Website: ulta-beauty
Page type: billing-address
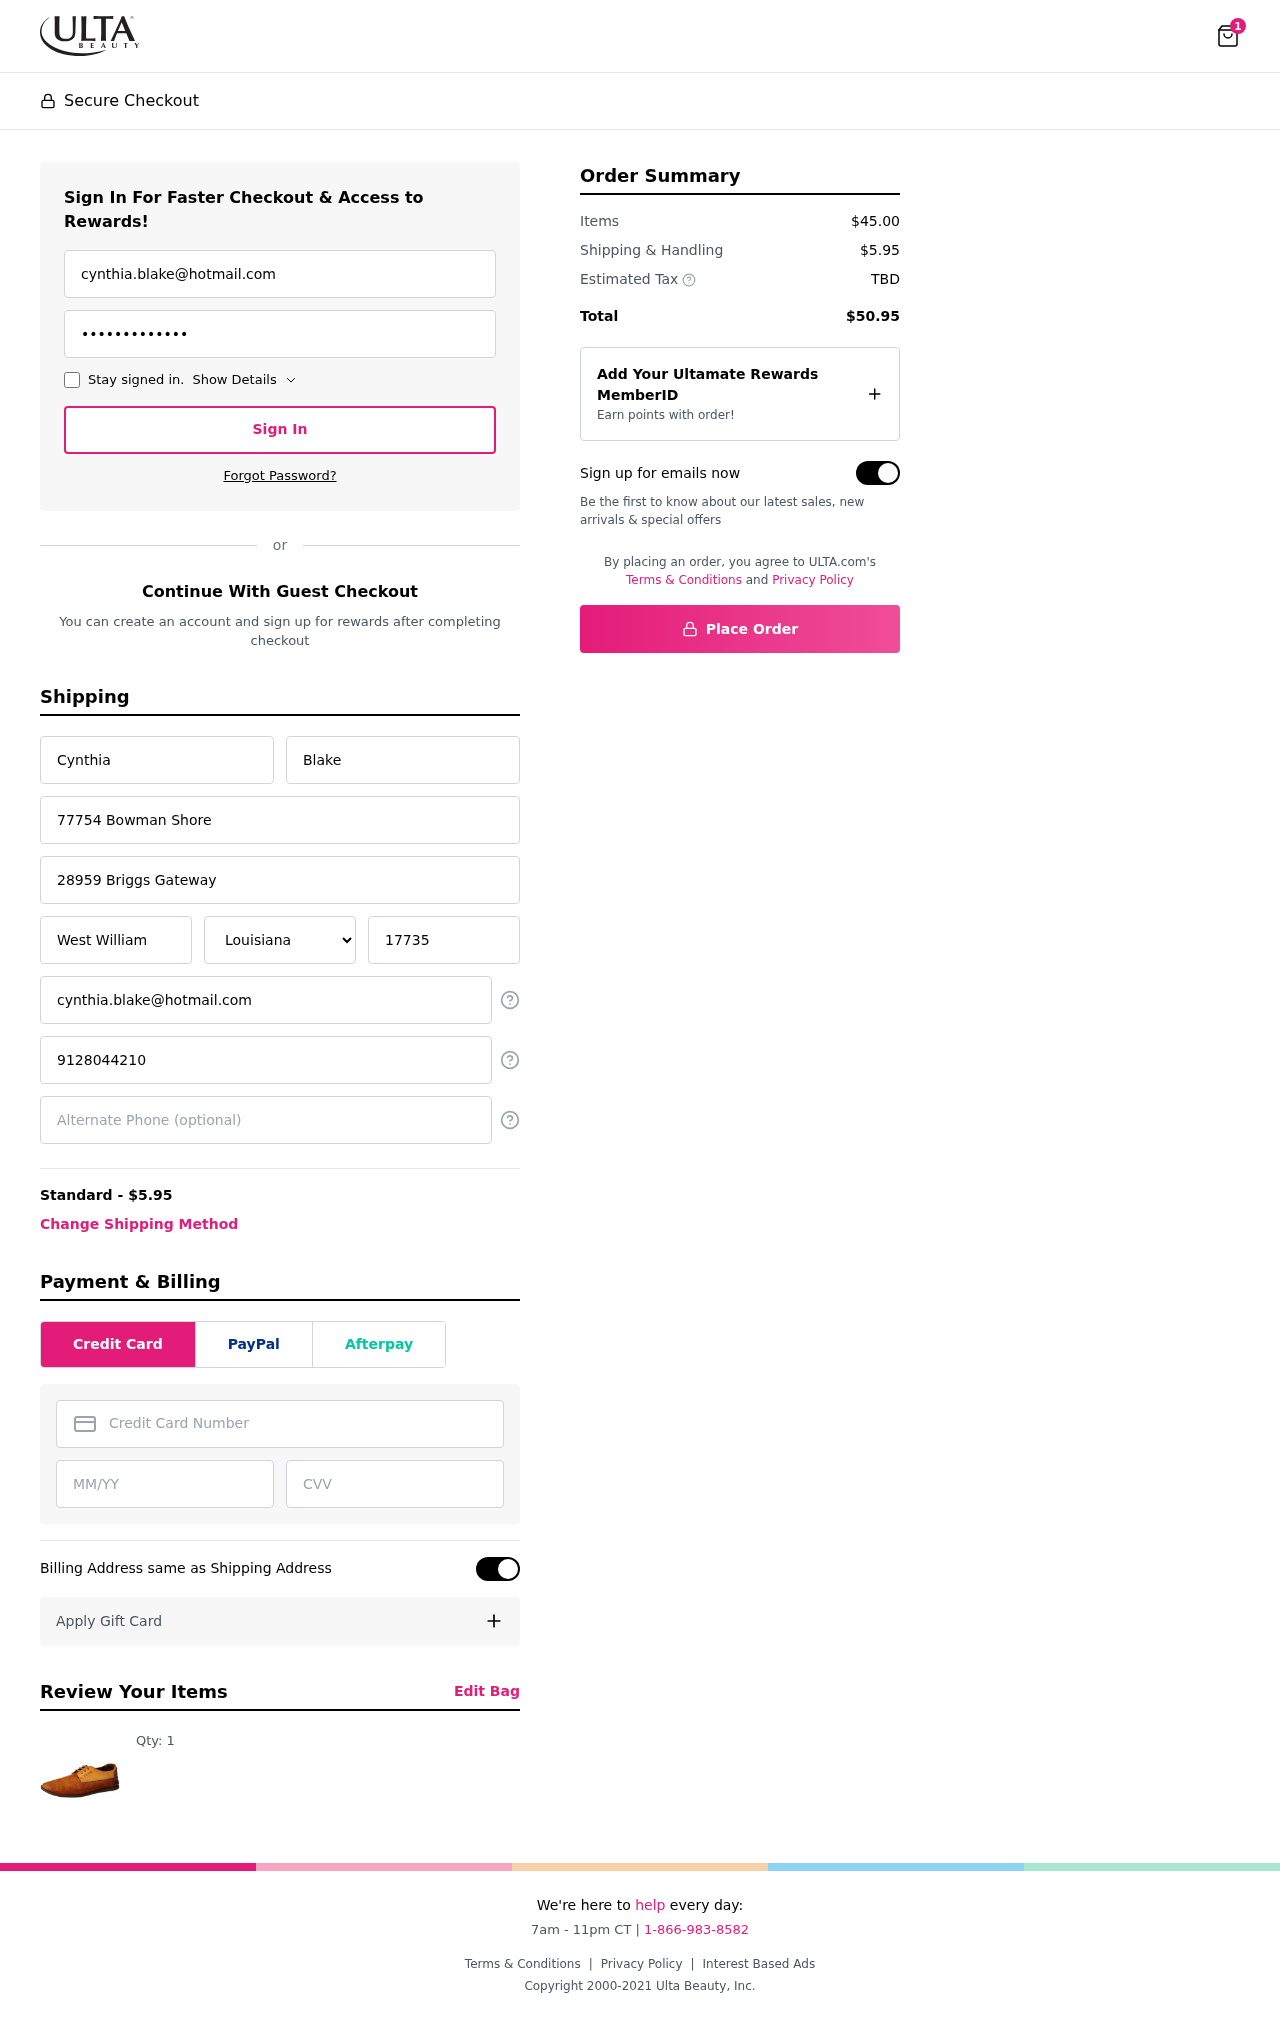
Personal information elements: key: PII_STATE
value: Louisiana
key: PII_EMAIL
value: cynthia.blake@hotmail.com
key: PII_FIRSTNAME
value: Cynthia
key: PII_LASTNAME
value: Blake
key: PII_STREET
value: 77754 Bowman Shore
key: PII_STREET2
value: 28959 Briggs Gateway
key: PII_CITY
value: West William
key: PII_POSTCODE
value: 17735
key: PII_PHONE
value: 9128044210
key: PII_CARD_NUMBER
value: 3711 0042 4970 316
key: PII_CARD_EXPIRY
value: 09/30
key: PII_CARD_CVV
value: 0150
Product elements: key: PRODUCT1_QUANTITY
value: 1
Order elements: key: ORDER_NUM_ITEMS
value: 1
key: ORDER_SHIPPING_COST
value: $5.95
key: ORDER_SUBTOTAL
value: $45.00
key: ORDER_TOTAL
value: $50.95